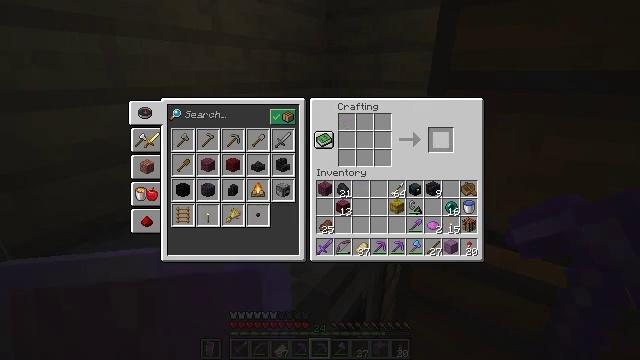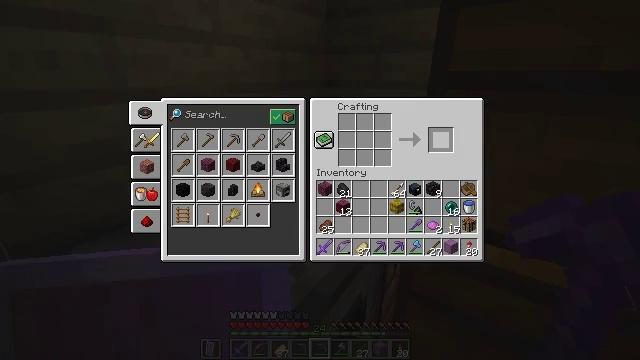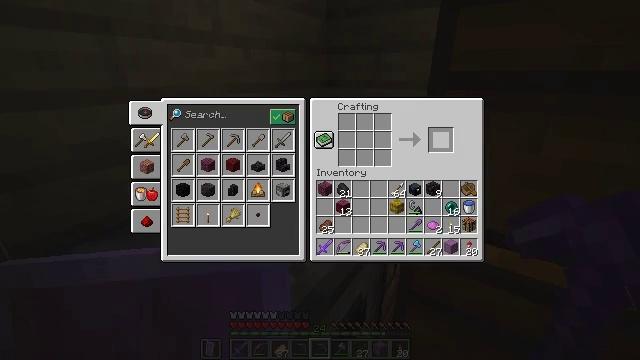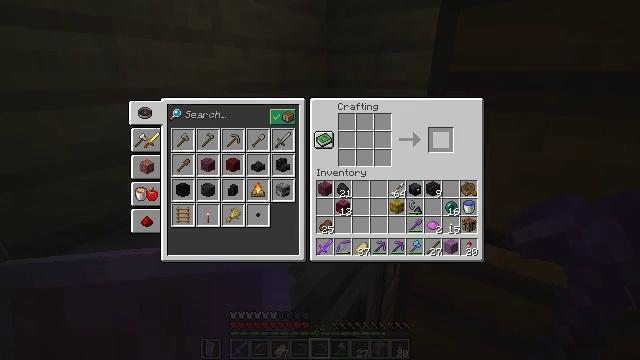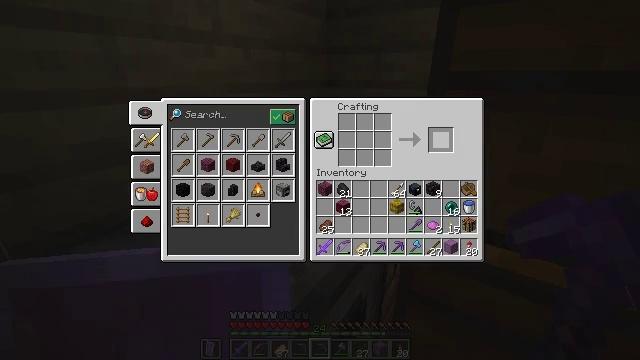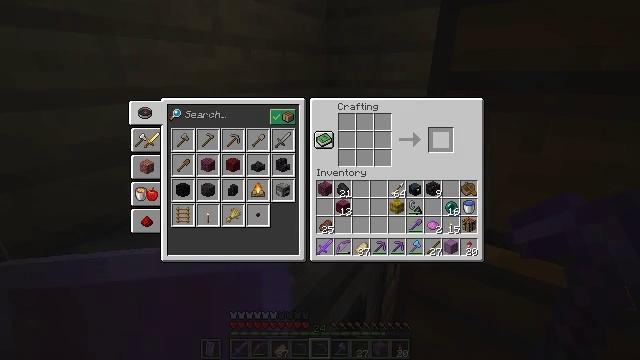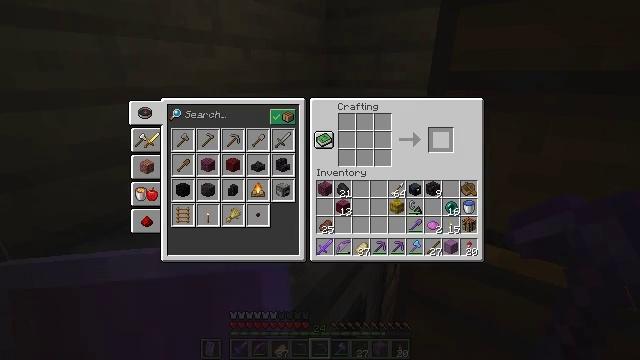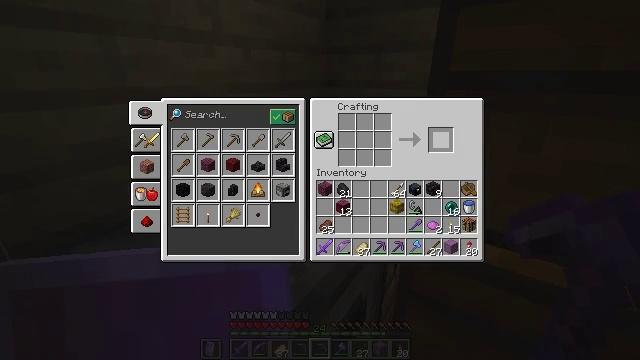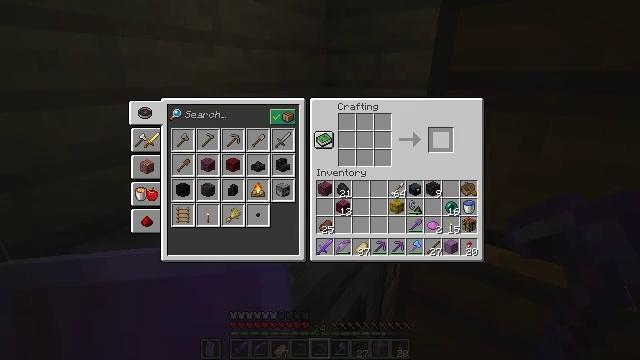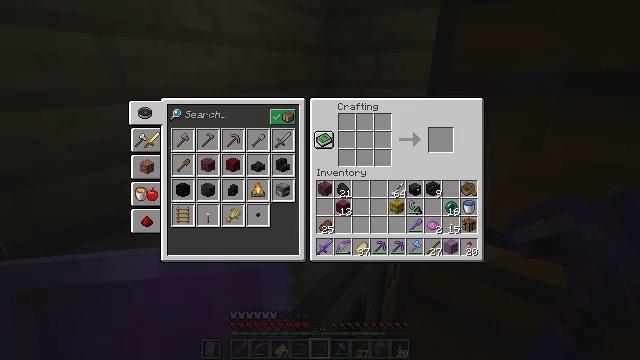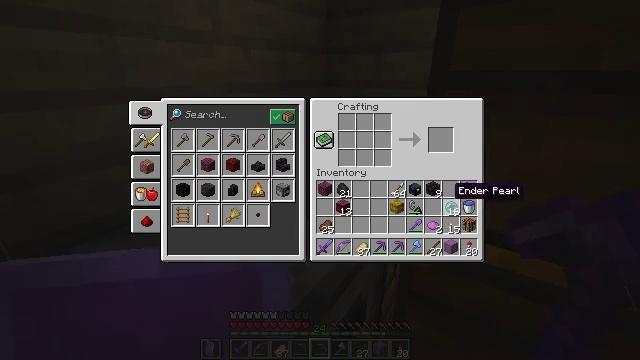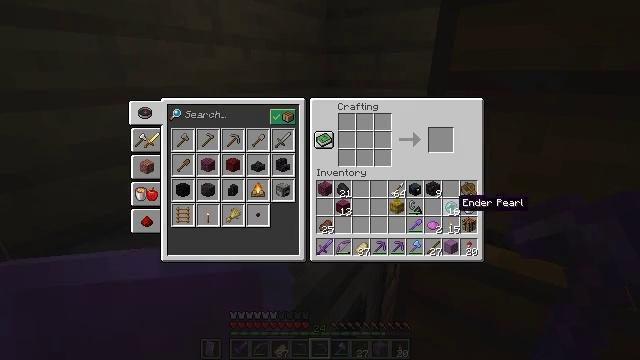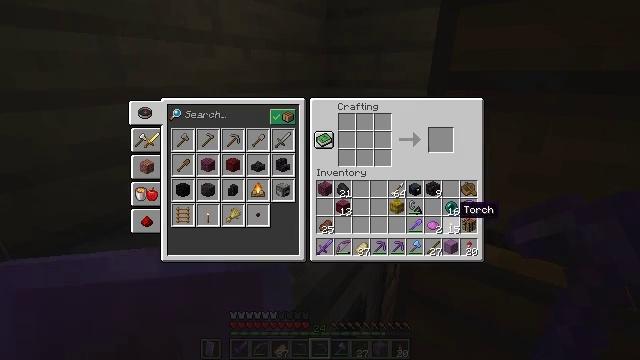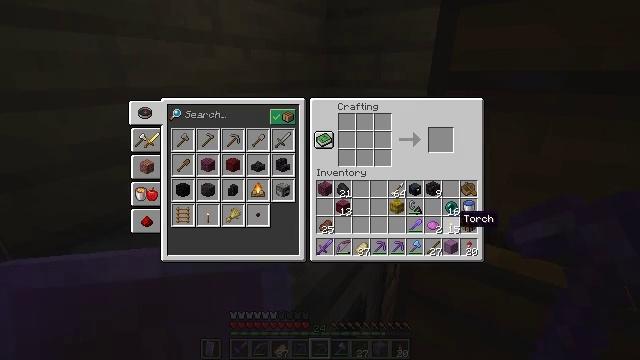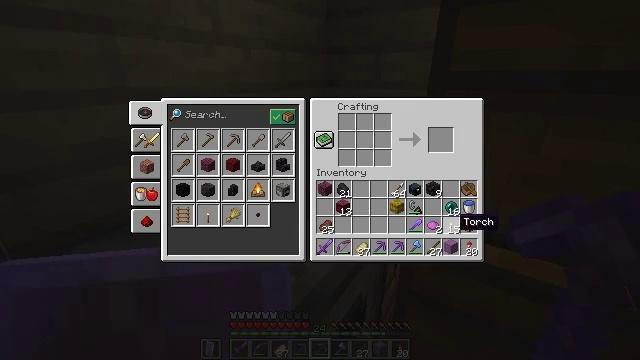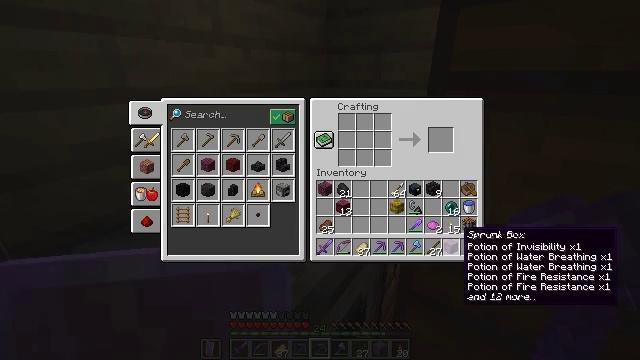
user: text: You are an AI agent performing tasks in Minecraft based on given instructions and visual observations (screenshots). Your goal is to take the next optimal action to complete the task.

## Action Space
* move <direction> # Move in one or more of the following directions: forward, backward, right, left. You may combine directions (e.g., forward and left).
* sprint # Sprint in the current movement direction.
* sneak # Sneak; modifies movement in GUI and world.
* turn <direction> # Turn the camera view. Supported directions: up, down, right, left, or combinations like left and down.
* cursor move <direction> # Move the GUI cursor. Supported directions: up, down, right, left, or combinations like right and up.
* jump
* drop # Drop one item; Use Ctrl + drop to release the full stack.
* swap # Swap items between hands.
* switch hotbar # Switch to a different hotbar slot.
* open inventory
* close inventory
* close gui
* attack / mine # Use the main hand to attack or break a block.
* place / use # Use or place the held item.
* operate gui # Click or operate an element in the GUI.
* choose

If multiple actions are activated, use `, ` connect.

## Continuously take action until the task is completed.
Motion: motion action
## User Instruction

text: craft item magenta shulker box
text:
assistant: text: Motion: sneak
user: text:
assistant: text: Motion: sneak
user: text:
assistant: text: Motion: no_op
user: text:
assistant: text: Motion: no_op
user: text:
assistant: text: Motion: no_op
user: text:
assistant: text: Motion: no_op
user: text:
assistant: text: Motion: no_op
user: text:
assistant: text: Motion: no_op
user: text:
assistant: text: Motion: turn down
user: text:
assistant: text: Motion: turn right and down
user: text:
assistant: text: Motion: turn down
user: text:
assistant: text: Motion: turn down
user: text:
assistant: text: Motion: turn down
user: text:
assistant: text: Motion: no_op
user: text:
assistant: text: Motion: turn down
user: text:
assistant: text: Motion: turn down
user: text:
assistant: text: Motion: no_op
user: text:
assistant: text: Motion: sneak
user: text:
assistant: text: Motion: sneak
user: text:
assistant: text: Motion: sneak
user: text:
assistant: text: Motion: sneak
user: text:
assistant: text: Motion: sneak
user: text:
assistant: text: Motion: sneak
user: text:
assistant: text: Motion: sneak
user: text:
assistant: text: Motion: sneak
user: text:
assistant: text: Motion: sneak, attack / mine
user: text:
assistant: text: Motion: sneak, attack / mine
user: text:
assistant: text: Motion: sneak, attack / mine
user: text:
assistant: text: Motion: sneak, turn left
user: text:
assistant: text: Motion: sneak, turn left and up